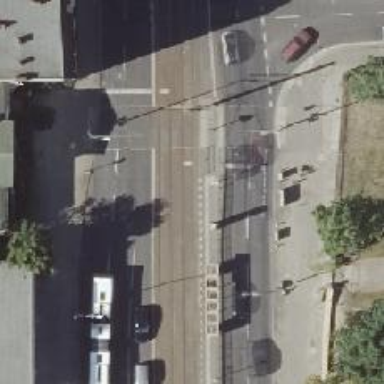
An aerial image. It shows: Tram stop.